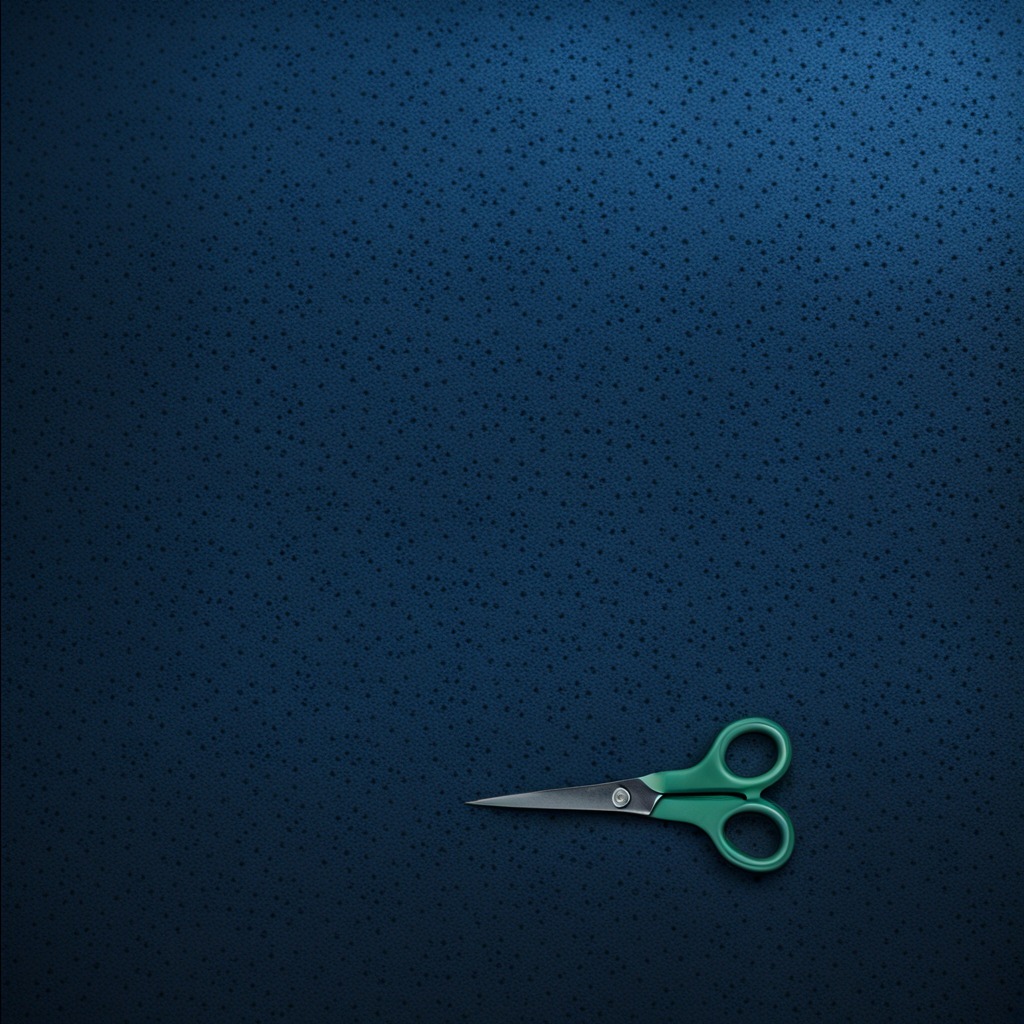
A scissor lying on the clean granite tabletop inside a workshop at night dim ambient light soft shadows worn but beneath the mat